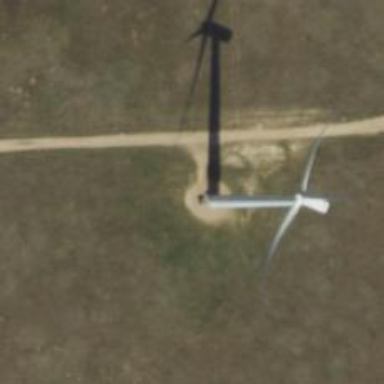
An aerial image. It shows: Wind generator using wind turbines of horizontal axis.